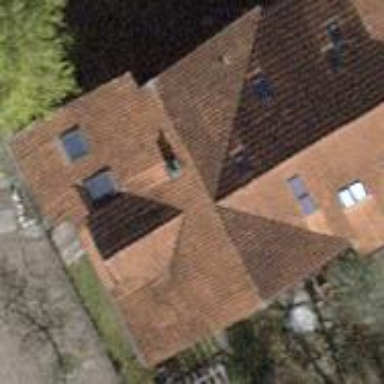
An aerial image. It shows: Building with tiled roof.